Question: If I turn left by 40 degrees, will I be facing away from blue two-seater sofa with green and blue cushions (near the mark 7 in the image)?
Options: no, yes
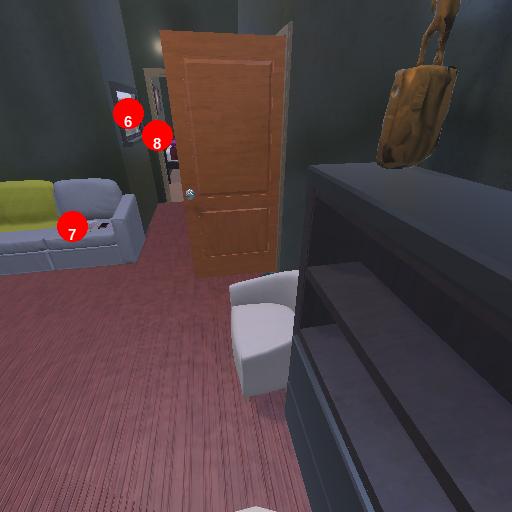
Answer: no